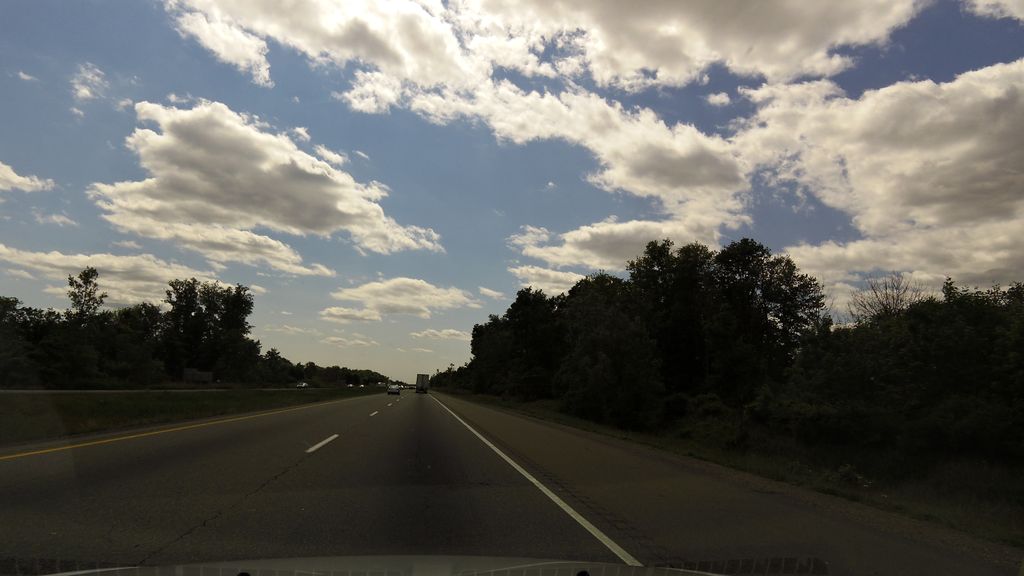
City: hamilton